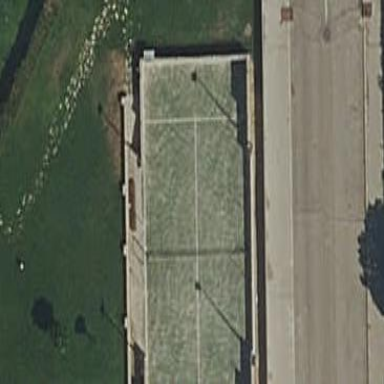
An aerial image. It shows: Tennis court on pitch designated for leisure land.